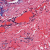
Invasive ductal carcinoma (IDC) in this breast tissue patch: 1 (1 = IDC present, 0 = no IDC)